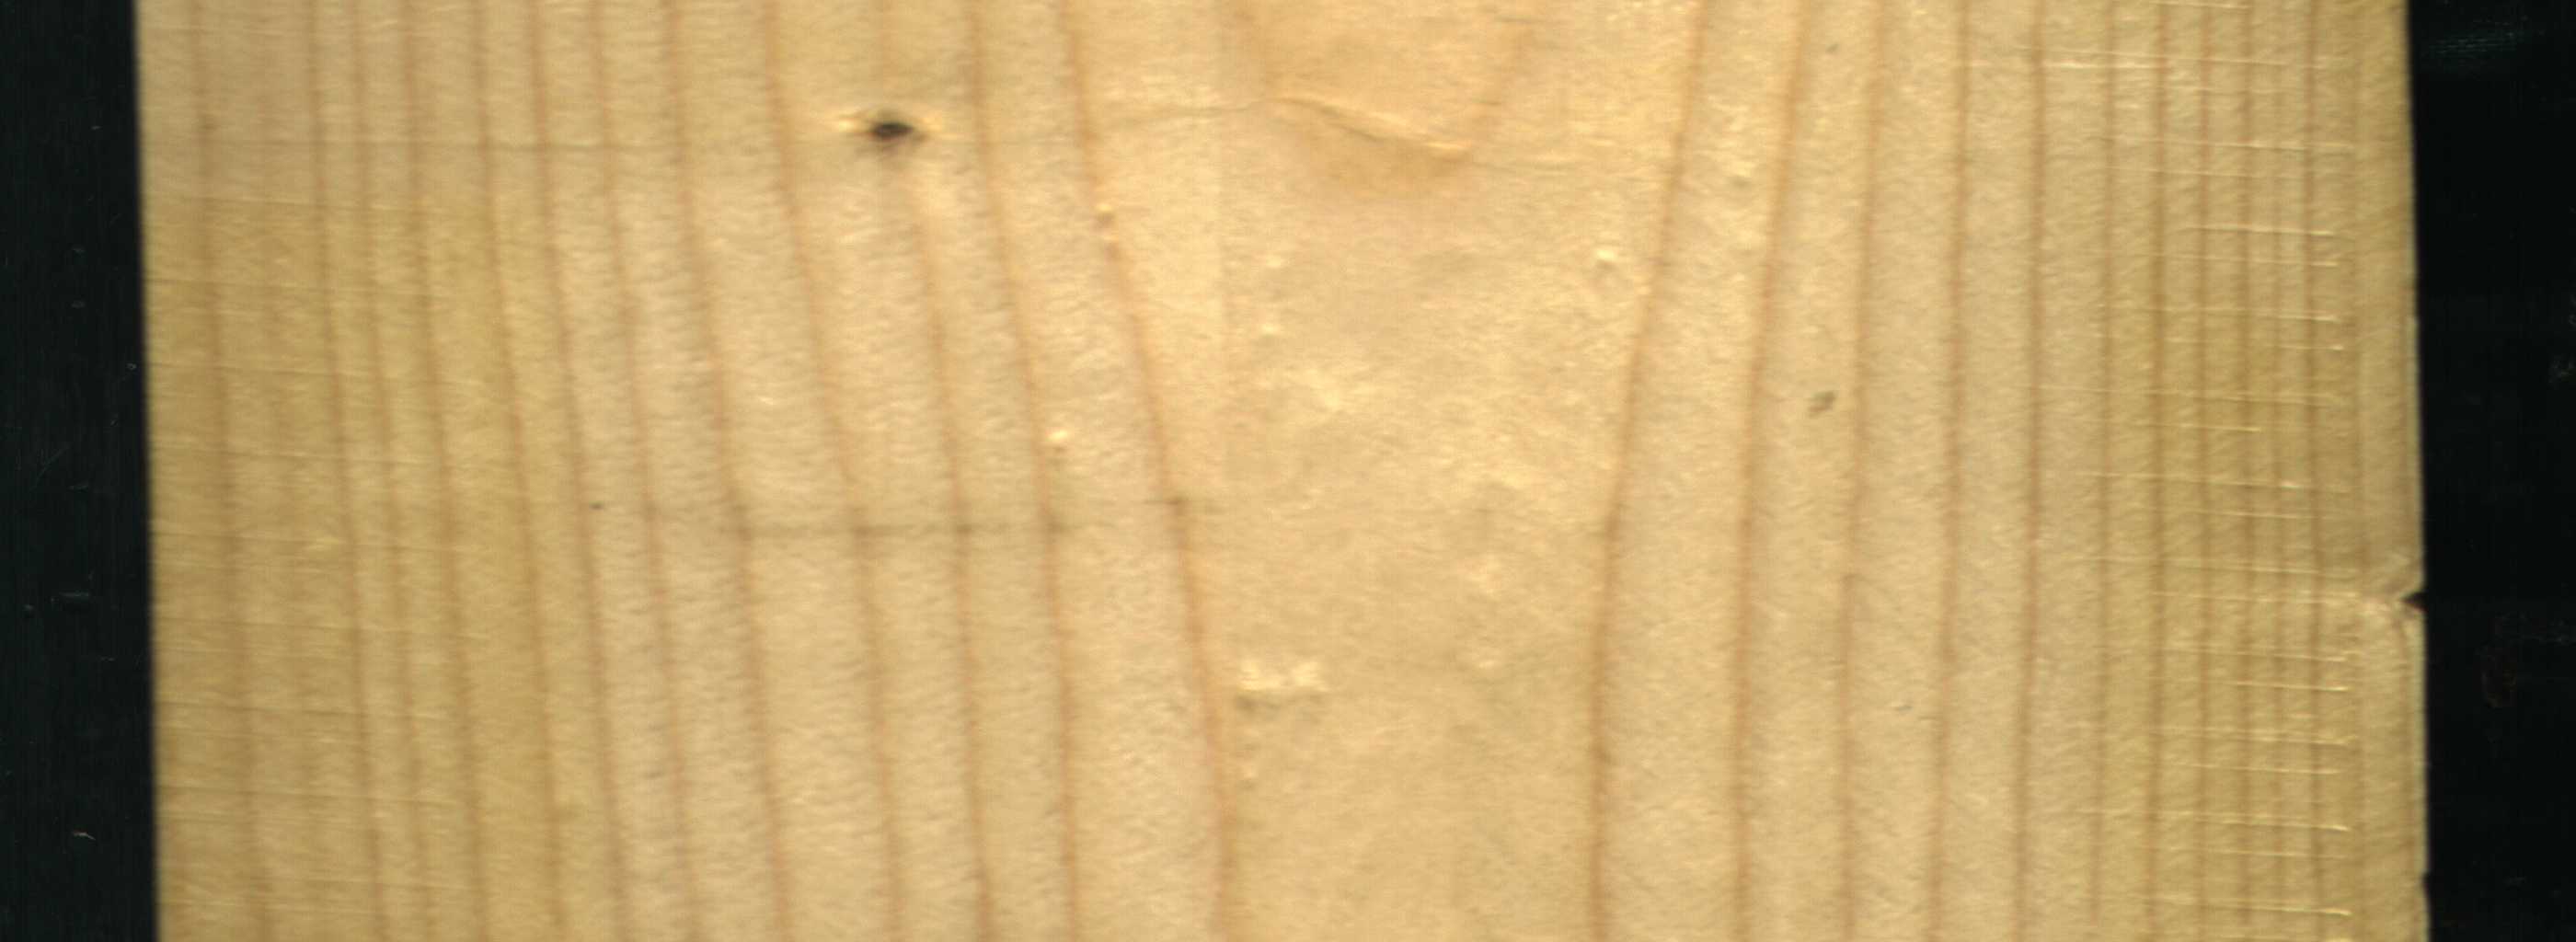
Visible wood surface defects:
Live_Knot